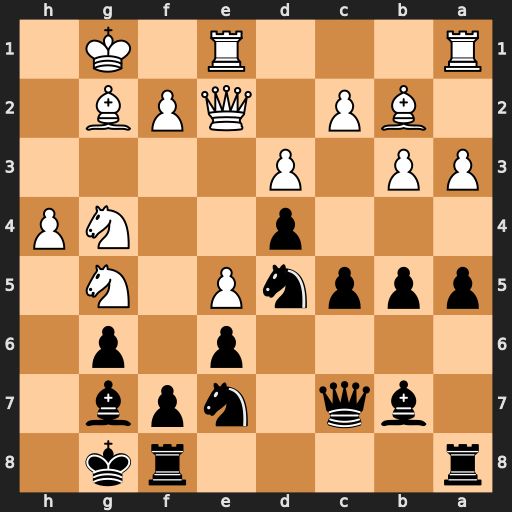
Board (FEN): r4rk1/1bq1npb1/4p1p1/pppnP1N1/3p2NP/PP1P4/1BP1QPB1/R3R1K1
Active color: b
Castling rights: -
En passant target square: -
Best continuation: Nf4 Qd2 Nxg2